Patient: sex M, age 65
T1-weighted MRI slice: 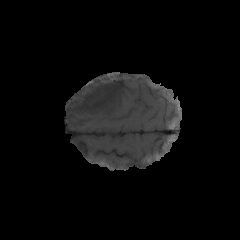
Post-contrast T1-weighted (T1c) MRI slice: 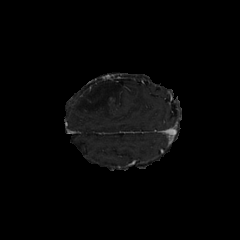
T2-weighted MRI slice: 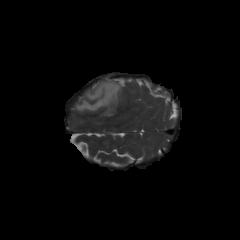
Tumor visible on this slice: yes
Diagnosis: Glioblastoma, IDH-wildtype
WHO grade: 4